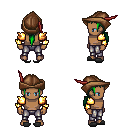
a pixel art fantasy rpg character, male body template, human, dark skin, gold arm armor, metal pants, green ponytail hairstyle, leather cap, gray slippers, four views (front, back, left, right), 2x2 character sprite sheet, small pixel art, hard edges, no anti-aliasing